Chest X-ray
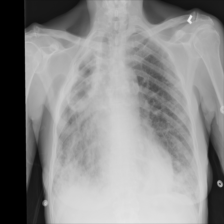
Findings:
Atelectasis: negative
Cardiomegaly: negative
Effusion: negative
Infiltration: positive
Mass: negative
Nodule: negative
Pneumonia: negative
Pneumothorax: negative
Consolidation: negative
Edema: negative
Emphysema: negative
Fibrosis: negative
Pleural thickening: negative
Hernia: negative